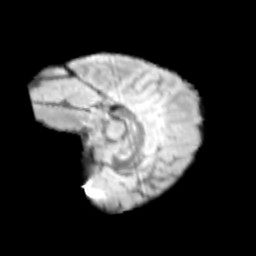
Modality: T2w
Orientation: sagittal
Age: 9
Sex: male
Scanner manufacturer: siemens
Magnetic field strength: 3 T
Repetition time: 3.8 s
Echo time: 0.07 s